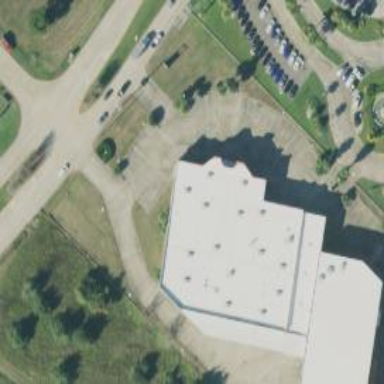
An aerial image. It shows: Commercial building housing motorcycle shop.